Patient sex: F
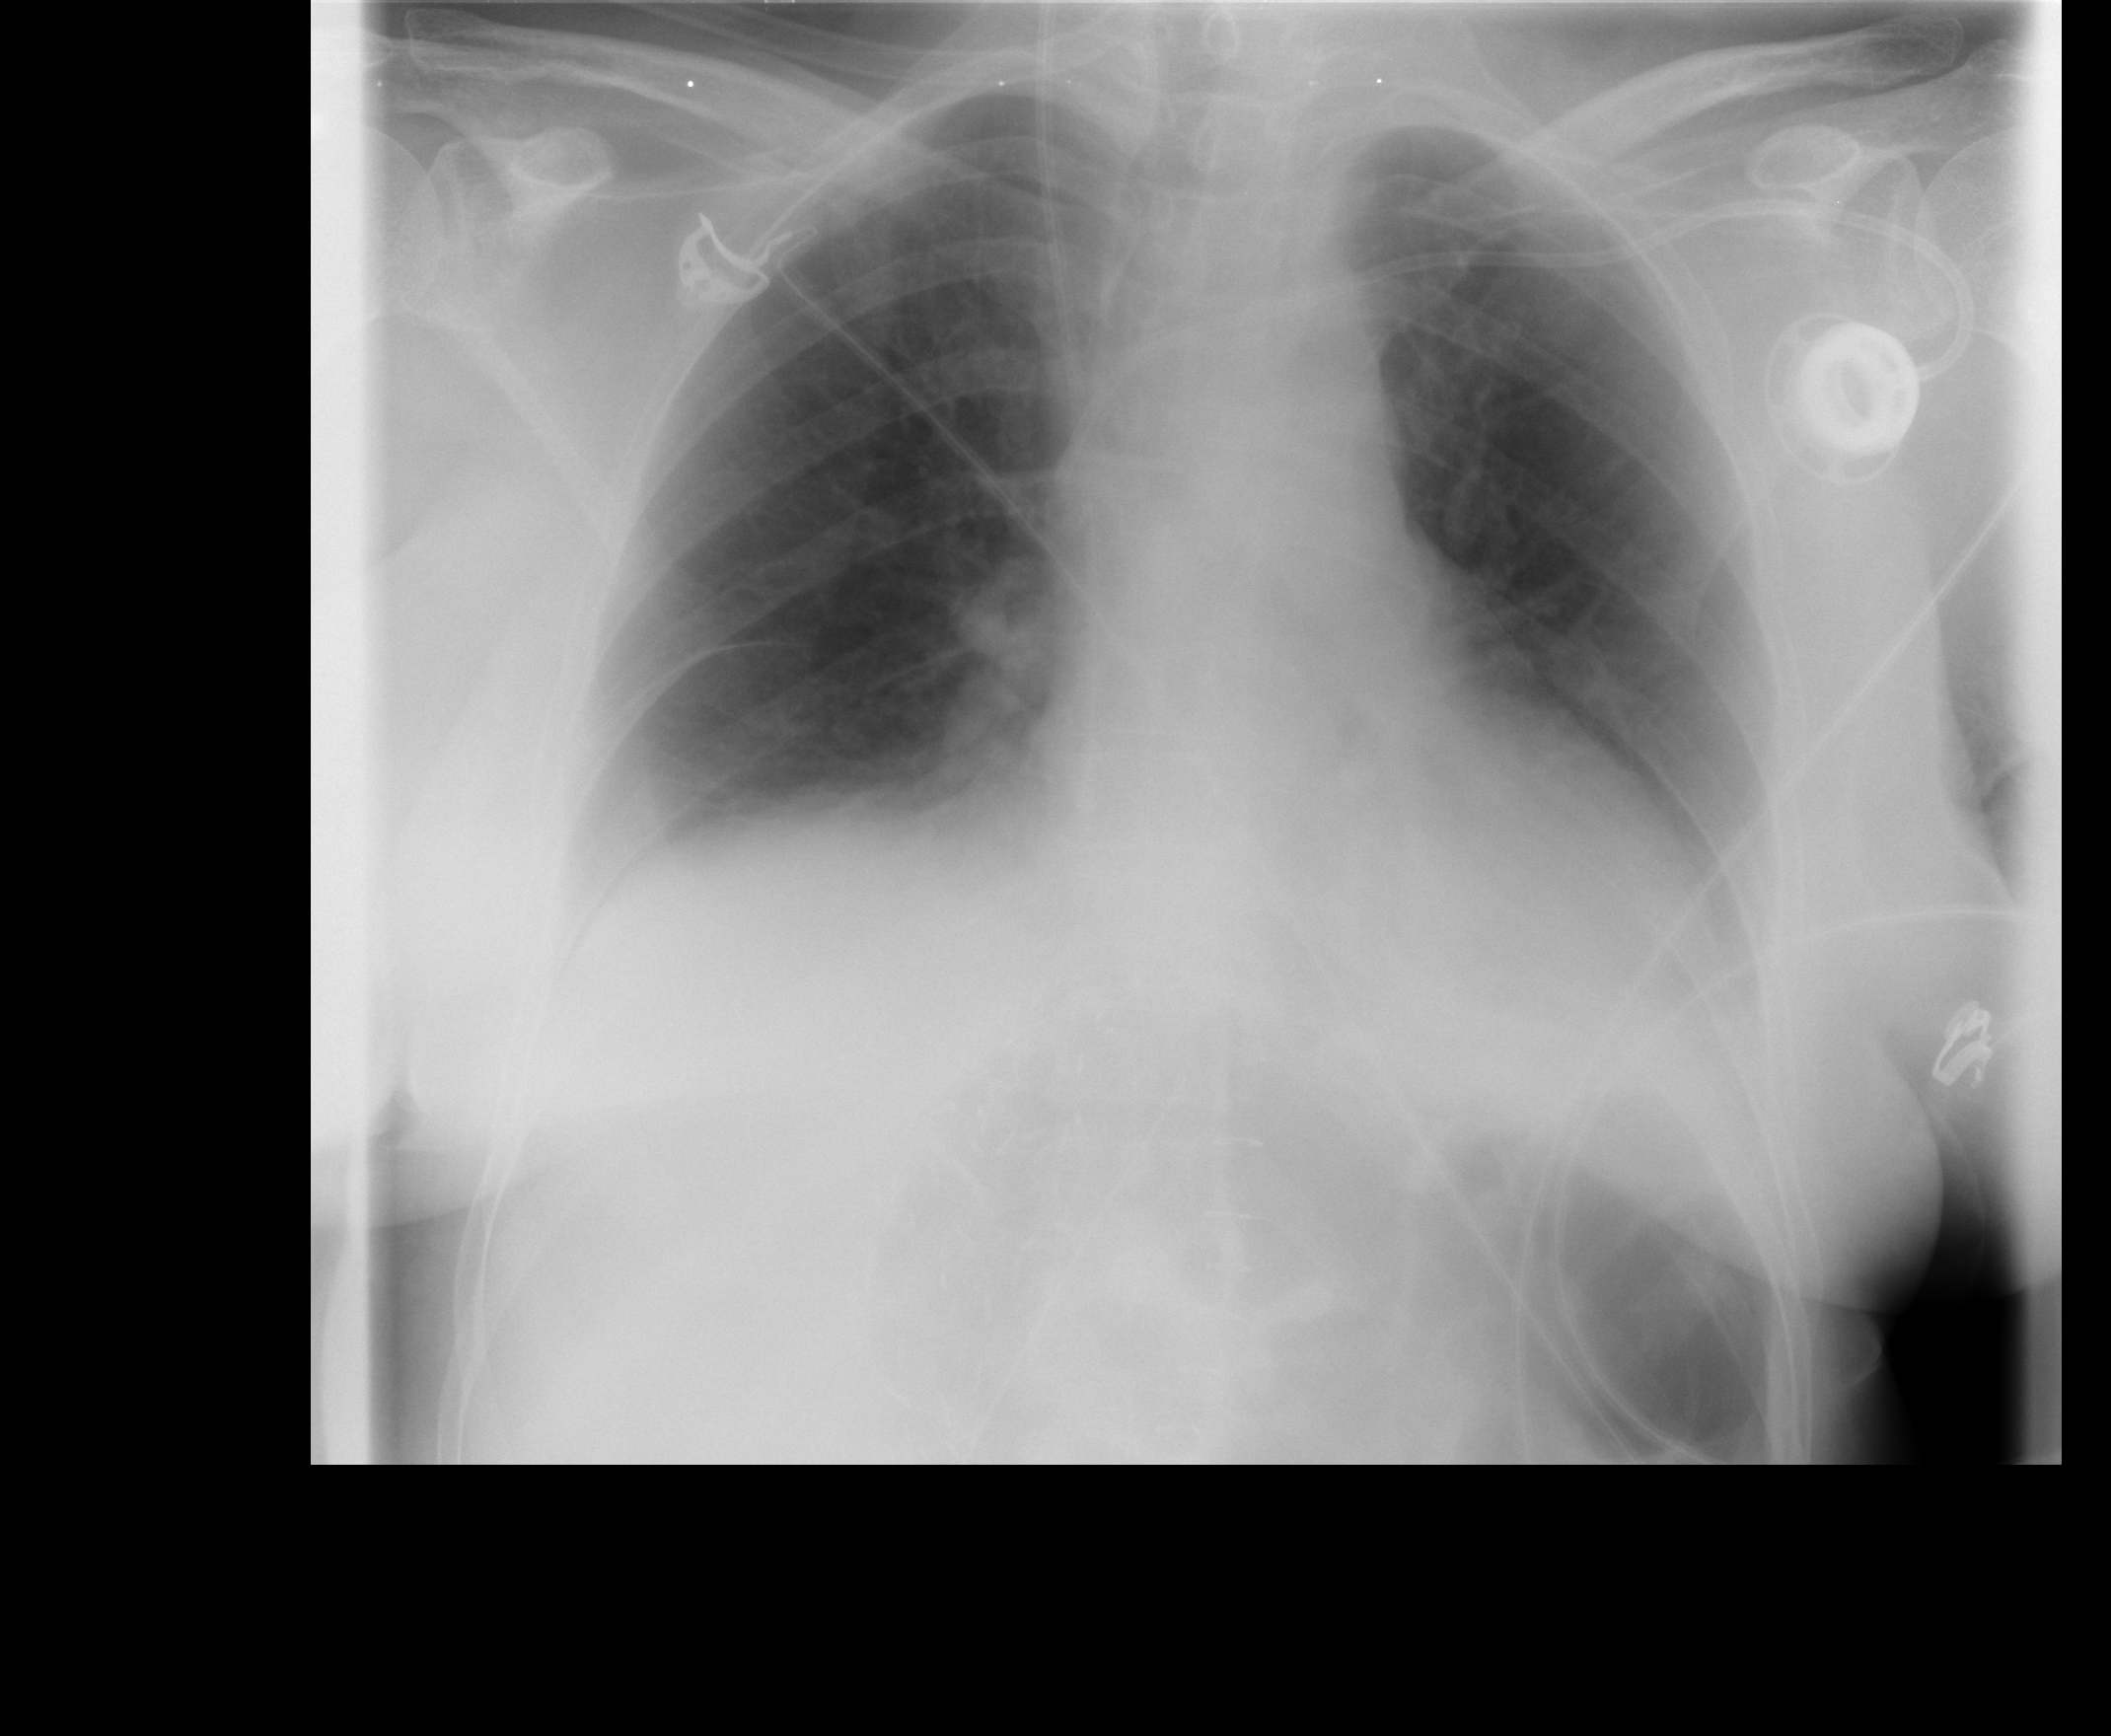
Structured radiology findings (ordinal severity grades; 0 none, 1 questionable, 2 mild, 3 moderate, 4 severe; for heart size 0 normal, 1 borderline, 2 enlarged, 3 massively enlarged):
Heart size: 1
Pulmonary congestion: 0
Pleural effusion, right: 1
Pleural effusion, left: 1
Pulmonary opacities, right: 0
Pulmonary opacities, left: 0
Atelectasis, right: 2
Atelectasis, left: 2